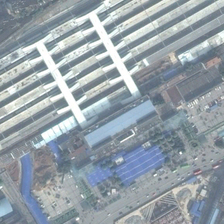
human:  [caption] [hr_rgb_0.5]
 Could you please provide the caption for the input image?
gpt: many buildings are in two sides of a railway station .

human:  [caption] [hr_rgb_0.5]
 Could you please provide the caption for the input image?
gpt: many buildings are in two sides of a railway station .

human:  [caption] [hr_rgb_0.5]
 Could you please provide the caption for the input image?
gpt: many buildings are in two sides of a railway station .

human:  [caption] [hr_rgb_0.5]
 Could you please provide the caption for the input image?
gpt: many buildings are in two sides of a railway station .

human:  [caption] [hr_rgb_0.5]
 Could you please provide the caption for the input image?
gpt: many buildings are in two sides of a railway station .